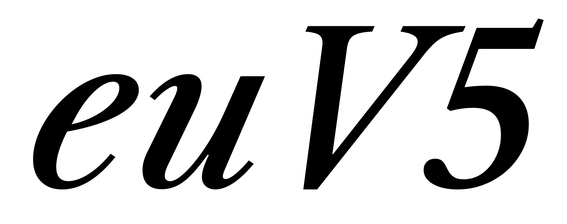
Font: LibreCaslonText-Italic_Medium_Italic